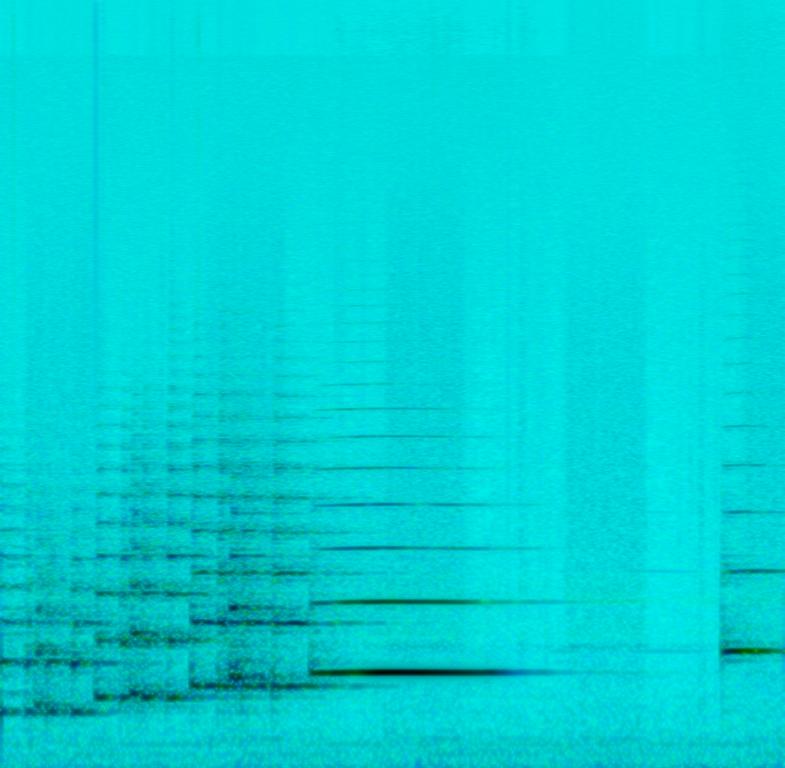
This audio contains someone playing a melody on a horn with reverb on it. This song may be playing as a solo in an orchestra performance.